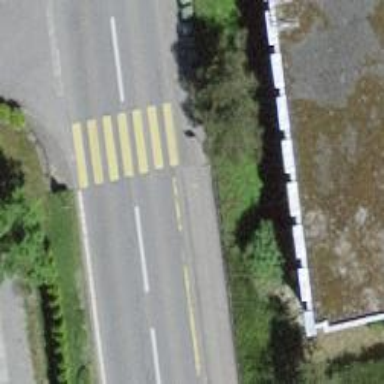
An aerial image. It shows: Tertiary road with asphalt surface.